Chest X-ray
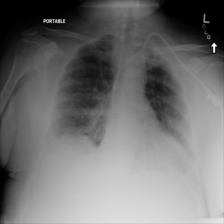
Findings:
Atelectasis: positive
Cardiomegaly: negative
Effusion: negative
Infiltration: negative
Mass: negative
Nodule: negative
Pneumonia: negative
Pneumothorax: negative
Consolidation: negative
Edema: negative
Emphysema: negative
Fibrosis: negative
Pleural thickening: negative
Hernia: negative